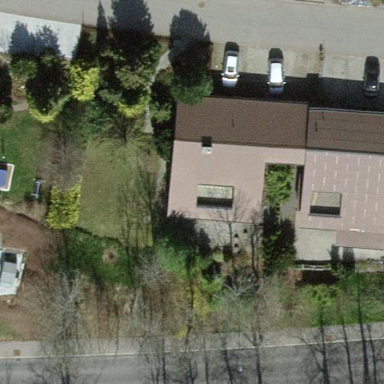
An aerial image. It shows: Semidetached house.